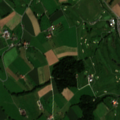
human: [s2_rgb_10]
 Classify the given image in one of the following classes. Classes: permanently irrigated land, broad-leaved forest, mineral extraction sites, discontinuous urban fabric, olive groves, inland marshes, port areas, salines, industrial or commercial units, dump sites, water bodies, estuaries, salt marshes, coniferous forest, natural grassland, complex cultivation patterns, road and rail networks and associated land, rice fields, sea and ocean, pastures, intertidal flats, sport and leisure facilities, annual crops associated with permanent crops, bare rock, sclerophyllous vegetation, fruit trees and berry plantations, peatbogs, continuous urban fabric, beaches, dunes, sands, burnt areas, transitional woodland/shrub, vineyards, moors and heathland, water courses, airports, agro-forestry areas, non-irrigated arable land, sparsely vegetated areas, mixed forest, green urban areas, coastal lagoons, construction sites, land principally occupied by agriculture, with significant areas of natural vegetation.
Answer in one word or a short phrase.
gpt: sport and leisure facilities, non-irrigated arable land, land principally occupied by agriculture, with significant areas of natural vegetation, broad-leaved forest, mixed forest